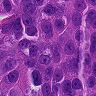
Metastatic tissue present: yes